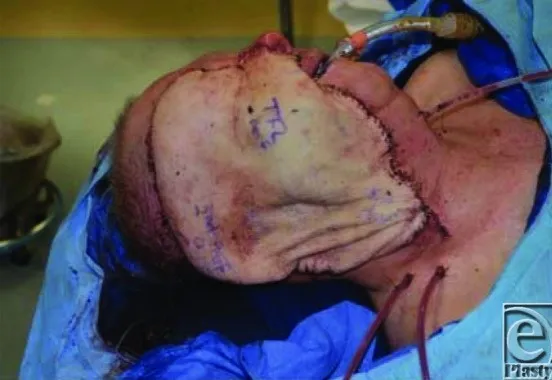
Appearance after anastomosis and inset.
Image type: medical_photograph (other_medical_photograph)